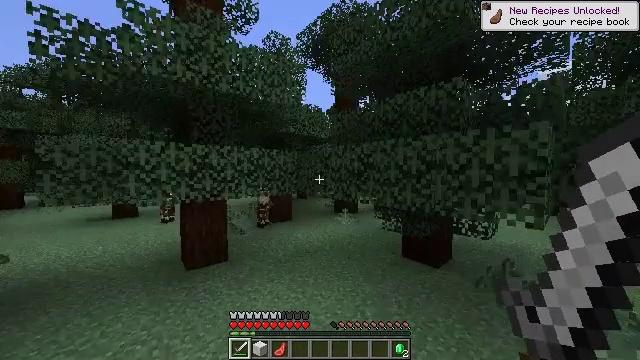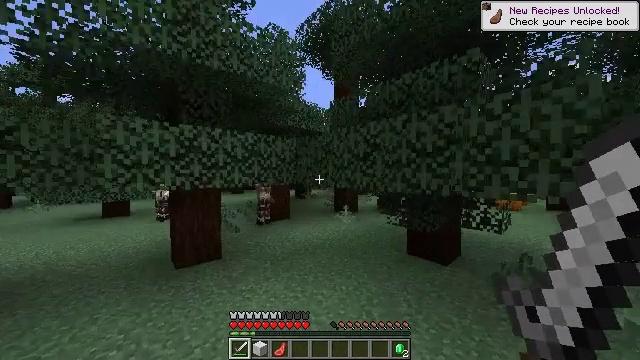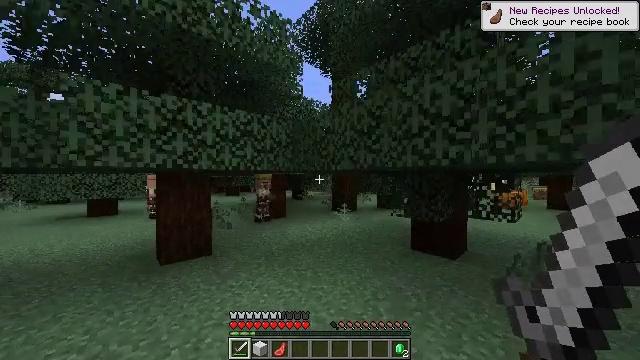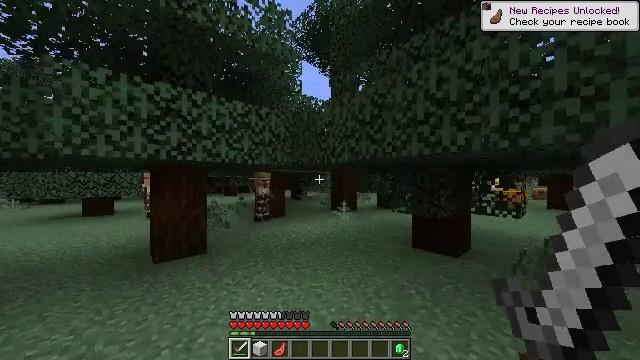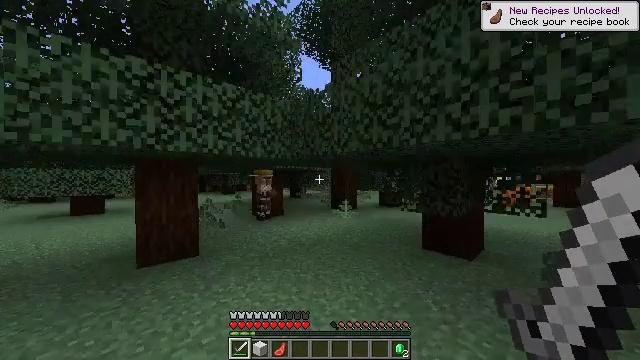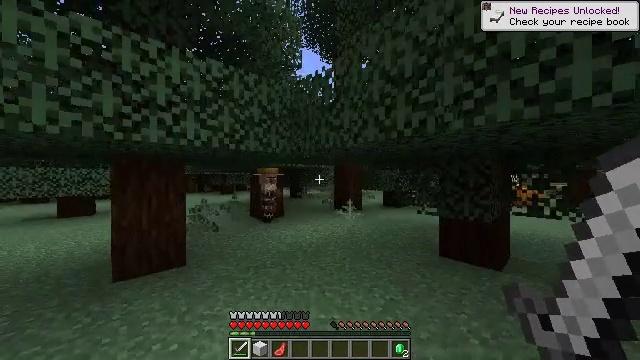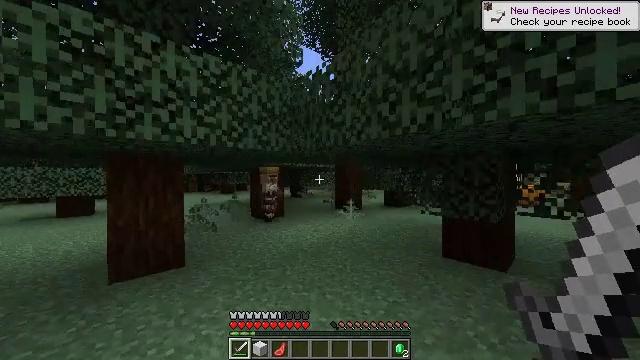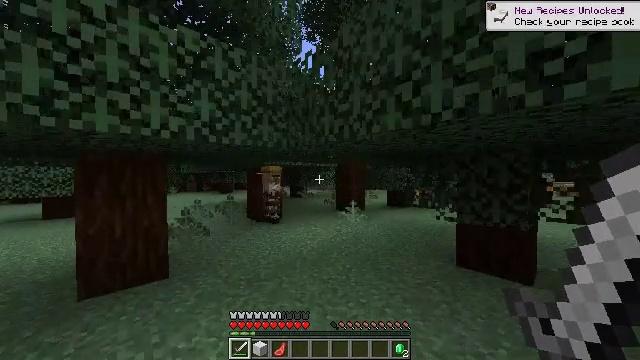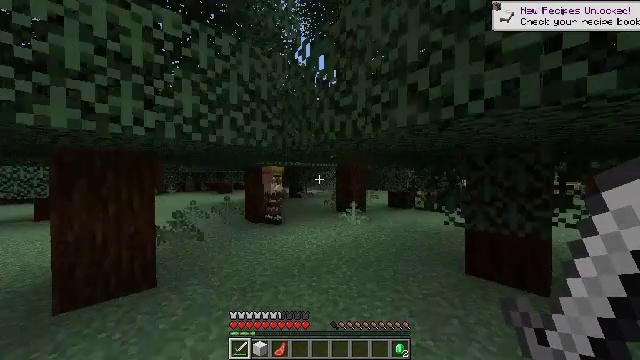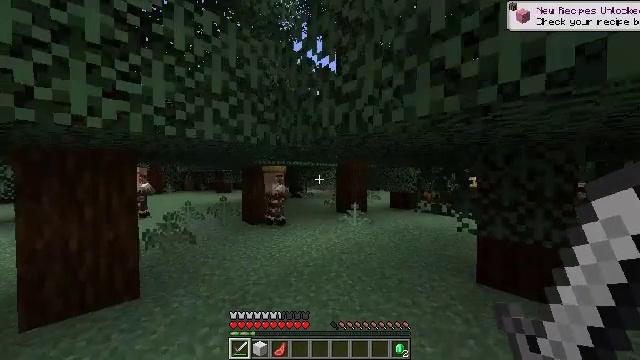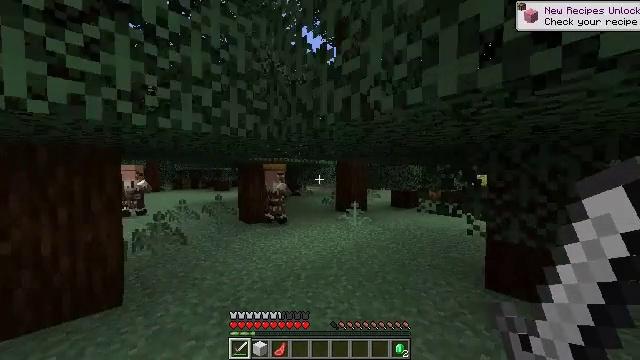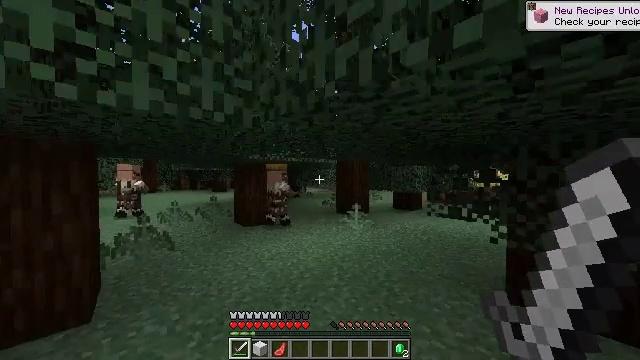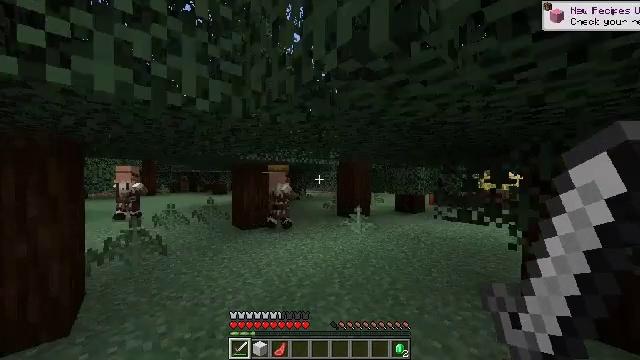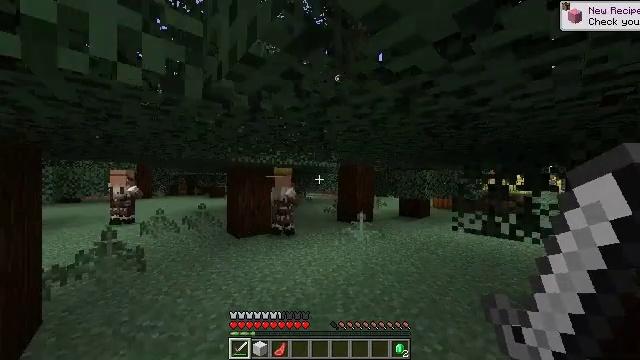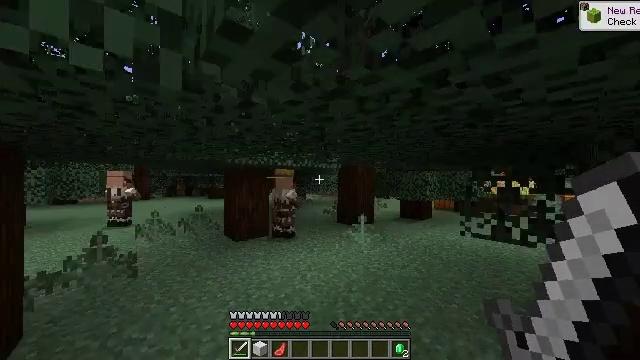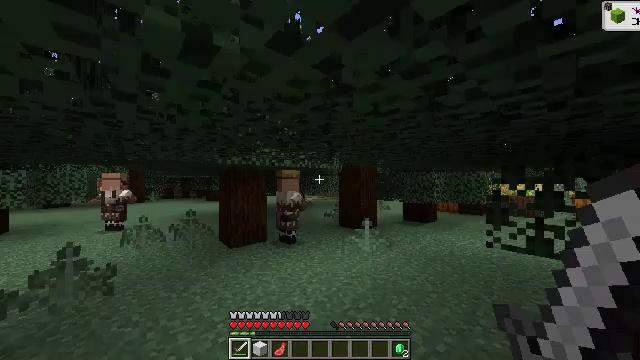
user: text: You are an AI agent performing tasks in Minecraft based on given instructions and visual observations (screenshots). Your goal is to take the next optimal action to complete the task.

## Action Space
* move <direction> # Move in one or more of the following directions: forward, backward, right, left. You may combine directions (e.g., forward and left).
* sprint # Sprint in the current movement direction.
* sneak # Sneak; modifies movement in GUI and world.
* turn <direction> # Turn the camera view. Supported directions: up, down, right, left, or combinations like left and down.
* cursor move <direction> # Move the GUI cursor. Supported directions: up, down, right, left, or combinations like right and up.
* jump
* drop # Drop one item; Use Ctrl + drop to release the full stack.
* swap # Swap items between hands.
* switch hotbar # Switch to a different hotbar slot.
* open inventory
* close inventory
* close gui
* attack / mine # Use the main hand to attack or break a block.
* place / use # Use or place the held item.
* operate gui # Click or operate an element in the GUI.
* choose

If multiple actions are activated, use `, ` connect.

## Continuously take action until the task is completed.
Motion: motion action
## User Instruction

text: Gather spruce leaves to collect foliage.
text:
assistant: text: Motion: move forward, sprint
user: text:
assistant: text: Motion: move forward, sprint, turn up
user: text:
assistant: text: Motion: move forward, sprint
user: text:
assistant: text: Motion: move forward, sprint
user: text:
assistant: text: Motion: move forward, sprint
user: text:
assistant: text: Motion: move forward, sprint
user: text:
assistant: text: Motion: move forward, sprint
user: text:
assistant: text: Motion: move forward, sprint
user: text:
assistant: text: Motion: move forward, sprint
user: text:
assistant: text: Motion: move forward, sprint
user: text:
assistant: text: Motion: move forward, sprint
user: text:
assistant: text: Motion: move forward, sprint
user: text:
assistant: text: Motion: move forward, sprint
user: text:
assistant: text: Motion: move forward, sprint
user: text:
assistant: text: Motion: move forward, sprint
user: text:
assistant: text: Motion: move forward, sprint
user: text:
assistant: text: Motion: move forward, sprint
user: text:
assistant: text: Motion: move forward, sprint
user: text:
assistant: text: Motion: move forward, sprint
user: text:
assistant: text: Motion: move forward, sprint
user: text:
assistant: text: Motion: move forward, sprint
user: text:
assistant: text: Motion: move forward, sprint
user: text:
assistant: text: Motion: move forward, sprint, jump
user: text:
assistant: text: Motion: move forward, sprint, jump
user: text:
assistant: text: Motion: move forward, sprint, turn right, jump
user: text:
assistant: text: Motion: move forward, sprint, turn right and down, jump
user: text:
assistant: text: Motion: move forward, sprint, turn right
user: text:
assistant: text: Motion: move forward, sprint, turn right
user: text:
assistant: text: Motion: move forward, sprint, turn right
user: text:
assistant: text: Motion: move forward, sprint, turn right